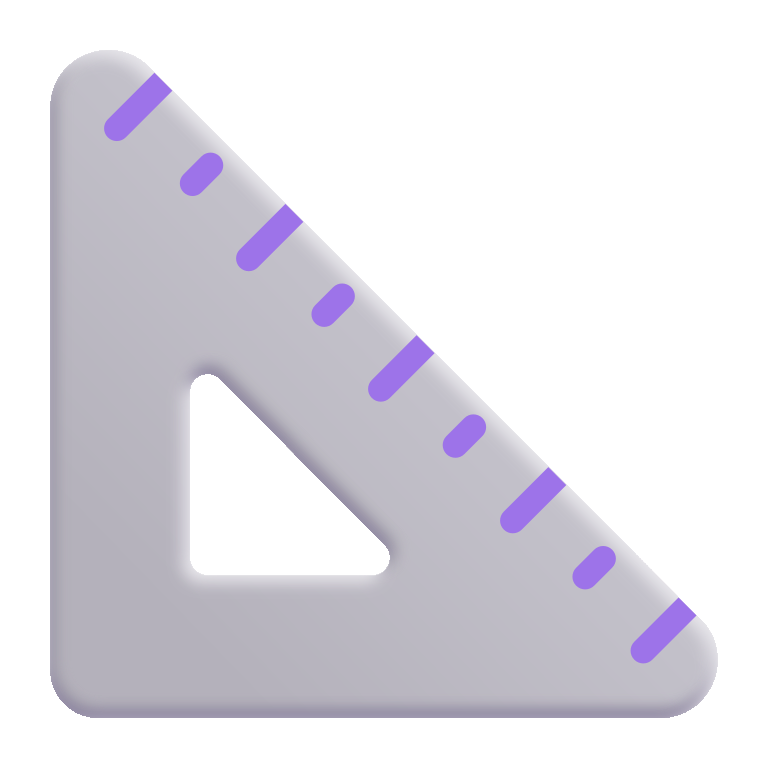
triangular ruler color